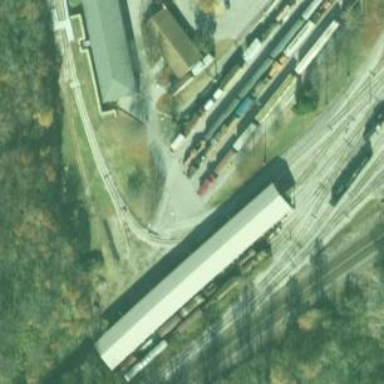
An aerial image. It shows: Preserved railway.